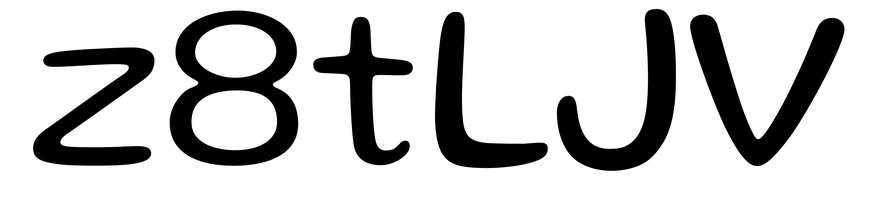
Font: Gluten_Light